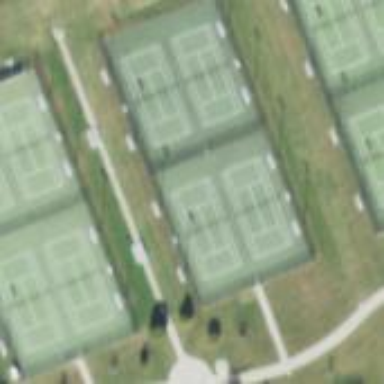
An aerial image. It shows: Paved tennis court on the pitch.